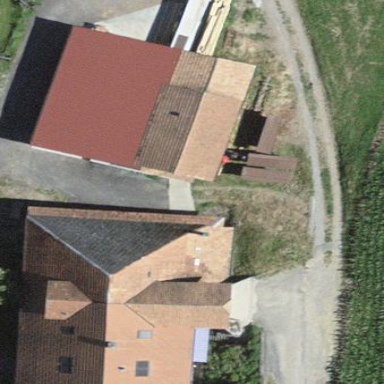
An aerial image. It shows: Rural barn.